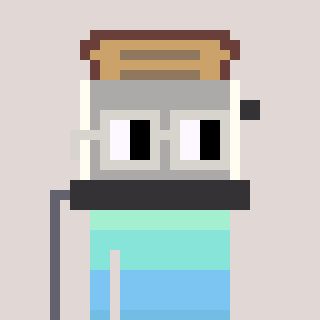
a pixel art character with square light gray glasses, a toaster-shaped head and a gunk-colored body on a warm background